Question: I had this method to insert new company to database but I have problem with 'List<Contacts>' because I want to be able to insert multiple contact for company. Could someone help me?

'''
public static bool AddNewCompany(Company company,List<Contacts> contact , Location local)
{
// get a configured DbCommand object
DbCommand comm = GenericDataAccess.CreateCommand();
// Set the stored procedure name
comm.CommandText = "AddNewCompany";
//create new parameter @CompanyName
DbParameter param = comm.CreateParameter();
param.ParameterName = "@CompanyName";
param.Value = company.CompanyName;
param.DbType = DbType.StringFixedLength;
comm.Parameters.Add(param);
//create new parameter @CompanyDetail
param = comm.CreateParameter();
param.ParameterName = "@CompanyDetail";
param.Value = company.CompanyDetail;
param.DbType = DbType.StringFixedLength;
comm.Parameters.Add(param);
//create new parameter @ModifiedDate
param = comm.CreateParameter();
param.ParameterName = "@ModifiedDate";
param.Value = DateTime.Now;
param.DbType = DbType.DateTime;
comm.Parameters.Add(param);
//Company Info
foreach (var c in contact)
{
//create new parameter @LabelContactTypeID
param = comm.CreateParameter();
param.ParameterName = "@LabelContactTypeID";
param.Value = c.LabelContactTypeID;
param.DbType = DbType.StringFixedLength;
comm.Parameters.Add(param);
//create new parameter @ContactDetails
param = comm.CreateParameter();
param.ParameterName = "@ContactDetails";
param.Value = c.ContactDetail;
param.DbType = DbType.StringFixedLength;
comm.Parameters.Add(param);
//create new parameter @Status
param = comm.CreateParameter();
param.ParameterName = "@Status";
param.Value = c.Status;
param.DbType = DbType.StringFixedLength;
comm.Parameters.Add(param);
//create new parameter @Notes
param = comm.CreateParameter();
param.ParameterName = "@Notes";
param.Value = c.Notes;
param.DbType = DbType.StringFixedLength;
comm.Parameters.Add(param);
}
//Company Info
//create new parameter @Address
param = comm.CreateParameter();
param.ParameterName = "@Address";
param.Value = local.Address;
param.DbType = DbType.StringFixedLength;
comm.Parameters.Add(param);
//create new parameter @City
param = comm.CreateParameter();
param.ParameterName = "@City";
param.Value = local.City;
param.DbType = DbType.StringFixedLength;
comm.Parameters.Add(param);
//create new parameter @Province
param = comm.CreateParameter();
param.ParameterName = "@Province";
param.Value = local.Province;
param.DbType = DbType.StringFixedLength;
comm.Parameters.Add(param);
//create new parameter @PostalCode
param = comm.CreateParameter();
param.ParameterName = "@PostalCode";
param.Value = local.PostalCode;
param.DbType = DbType.StringFixedLength;
comm.Parameters.Add(param);
//create new parameter @Note
param = comm.CreateParameter();
param.ParameterName = "@Note";
param.Value = local.Note;
param.DbType = DbType.StringFixedLength;
comm.Parameters.Add(param);
//create new parameter @ModifiedDateLocation
param = comm.CreateParameter();
param.ParameterName = "@ModifiedDateLocation";
param.Value = DateTime.Now;
param.DbType = DbType.StringFixedLength;
comm.Parameters.Add(param);
try
{
return (GenericDataAccess.ExecuteNonQuery(comm) != -1);
}
catch
{
return false;
}
}
'''
SQL Server stored procedure:
'''
ALTER PROCEDURE [dbo].[AddNewCompany]
@CompanyName nvarchar(50),
@CompanyDetail nvarchar(max),
@ModifiedDate datetime,
--ContactInfo
@LabelContactTypeID int,
@ContactDetails nvarchar(MAX),
@Status bit,
@Notes nvarchar(MAX),
-- Company Location
@Address nvarchar(max),
@City nvarchar(50),
@Province nvarchar(50),
@PostalCode nvarchar(10),
@Note nvarchar(max),
@ModifiedDateLocation datetime
AS
BEGIN
SET NOCOUNT ON;
INSERT INTO [TaskManagementSystem_DB].[dbo].[Company] ([companyName],[companyDetail], [modifiedDate])
VALUES (@CompanyName, @CompanyDetail, @ModifiedDate)
DECLARE @CompanyID int
SET @CompanyID = SCOPE_IDENTITY();
INSERT INTO [TaskManagementSystem_DB].[dbo].[Company_Contacts] ([companyID], [labelContactTypeID], [contactDetails], [status], [notes])
VALUES (@CompanyID, @LabelContactTypeID, @ContactDetails, @Status, @Notes)
INSERT INTO <URL>
VALUES (@Address, @City, @Province, @PostalCode, @Note, @ModifiedDateLocation)
DECLARE @LocationID INT
SET @LocationID = SCOPE_IDENTITY();
INSERT INTO <URL>
VALUES (@CompanyID, @LocationID)
END
'''
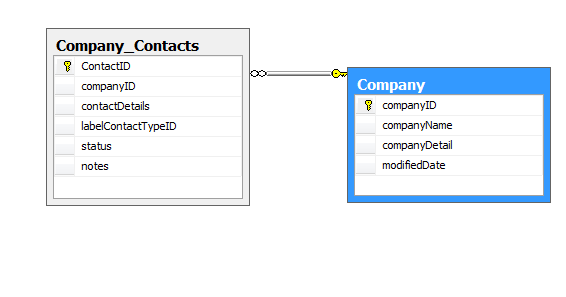
Answer: Your stored procedure is inserting only one contact for the company. If you would like to add another contact (or more of them), write another procedure that will insert new contacts using the CompanyID from the last company inserted to the database.
I can't write you code because I don't know the tables and can't replicate the results, but you should create another procedure from this code
'''
INSERT INTO [TaskManagementSystem_DB].[dbo].[Company_Contacts]
([companyID]
,[labelContactTypeID]
,[contactDetails]
,[status]
,[notes])
VALUES
(@CompanyID
,@LabelContactTypeID
,@ContactDetails
,@Status
,@Notes)
'''
In the first part just add one contact from the list (the first one that is on index 0 in the list)
Read the CompanyID of company that has been just inserted and for each other contact in the list, using this ID call your new procedure. It will add new contacts that are referenced to the company using the same companyID (referential identity one to many).
You should do something like this:
'''
public static bool AddNewCompany(Company company,List<Contacts> contact , Location local)
{
// get a configured DbCommand object
DbCommand comm = GenericDataAccess.CreateCommand();
//Set the store Proc name
comm.CommandText = "AddNewCompany";
//create new parameter @CompanyName
DbParameter param = comm.CreateParameter();
param.ParameterName = "@CompanyName";
param.Value = company.CompanyName;
param.DbType = DbType.StringFixedLength;
comm.Parameters.Add(param);
//create new parameter @CompanyDetail
param = comm.CreateParameter();
param.ParameterName = "@CompanyDetail";
param.Value = company.CompanyDetail;
param.DbType = DbType.StringFixedLength;
comm.Parameters.Add(param);
//create new parameter @ModifiedDate
param = comm.CreateParameter();
param.ParameterName = "@ModifiedDate";
param.Value = DateTime.Now;
param.DbType = DbType.DateTime;
comm.Parameters.Add(param);
//Company Info
//add only one contact
/create new parameter @LabelContactTypeID
param = comm.CreateParameter();
param.ParameterName = "@LabelContactTypeID";
param.Value = contact[0].LabelContactTypeID;
param.DbType = DbType.StringFixedLength;
comm.Parameters.Add(param);
//create new parameter @ContactDetails
param = comm.CreateParameter();
param.ParameterName = "@ContactDetails";
param.Value = contact[0].ContactDetail;
param.DbType = DbType.StringFixedLength;
comm.Parameters.Add(param);
//create new parameter @Status
param = comm.CreateParameter();
param.ParameterName = "@Status";
param.Value = contact[0].Status;
param.DbType = DbType.StringFixedLength;
comm.Parameters.Add(param);
//create new parameter @Notes
param = comm.CreateParameter();
param.ParameterName = "@Notes";
param.Value = contact[0].Notes;
param.DbType = DbType.StringFixedLength;
comm.Parameters.Add(param);
//Company Info
//create new parameter @Address
param = comm.CreateParameter();
param.ParameterName = "@Address";
param.Value = local.Address;
param.DbType = DbType.StringFixedLength;
comm.Parameters.Add(param);
//create new parameter @City
param = comm.CreateParameter();
param.ParameterName = "@City";
param.Value = local.City;
param.DbType = DbType.StringFixedLength;
comm.Parameters.Add(param);
//create new parameter @Province
param = comm.CreateParameter();
param.ParameterName = "@Province";
param.Value = local.Province;
param.DbType = DbType.StringFixedLength;
comm.Parameters.Add(param);
//create new parameter @PostalCode
param = comm.CreateParameter();
param.ParameterName = "@PostalCode";
param.Value = local.PostalCode;
param.DbType = DbType.StringFixedLength;
comm.Parameters.Add(param);
//create new parameter @Note
param = comm.CreateParameter();
param.ParameterName = "@Note";
param.Value = local.Note;
param.DbType = DbType.StringFixedLength;
comm.Parameters.Add(param);
//create new parameter @ModifiedDateLocation
param = comm.CreateParameter();
param.ParameterName = "@ModifiedDateLocation";
param.Value = DateTime.Now;
param.DbType = DbType.StringFixedLength;
comm.Parameters.Add(param);
try
{
return (GenericDataAccess.ExecuteNonQuery(comm) != -1);
}
catch
{
return false;
}
'''
}
Create a new method that adds new contact using the part of the procedure I pasted here and insert all other contacts. Pas to this method a companyID.